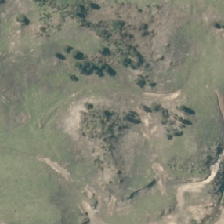
Land cover: low_producing_grassland